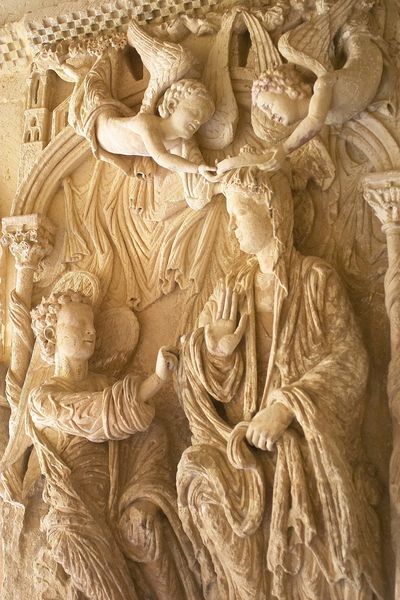
Titel: S. Domingo de Silos
Standort: Burgos (EU - E)
Schlagwörter: flügel, hand, kopf, umhang, gelb, hell, mund, nase, säule, säulen, schleier, falten, vorhang, gewand, haare, mantel, krone, locken, fliegen, turm, engel, relief, bogen, ring, foto, kapitell, fries, sandstein, krönung, segen, reif, maria, elfenbein